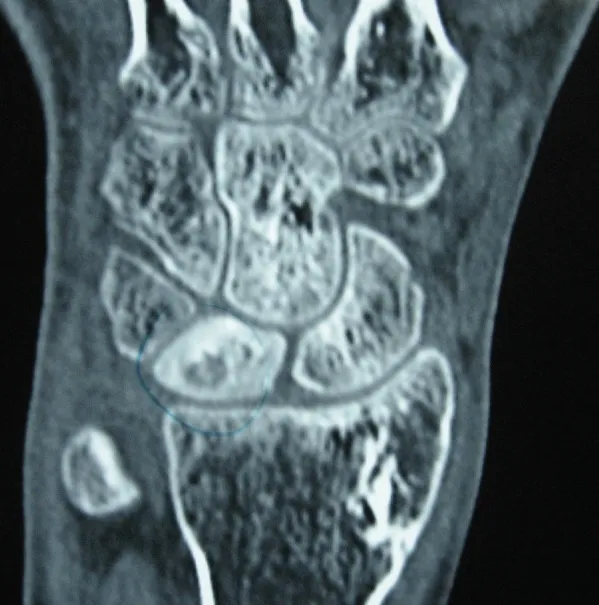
Magnetic resonance imaging view showing the patient's wrist before first operation. Misdiagnosis had occurred due to this view in another hospital.
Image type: radiology (ct)